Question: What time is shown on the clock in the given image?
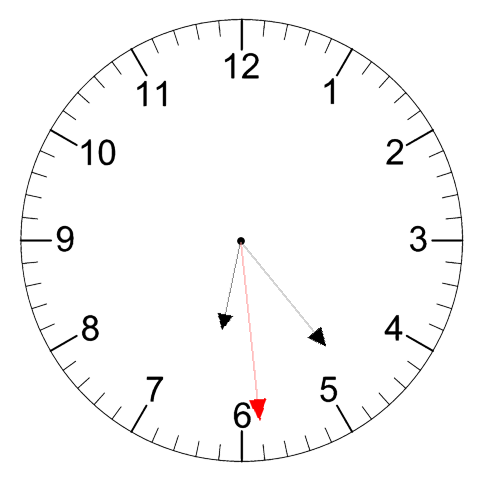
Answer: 06:23:29